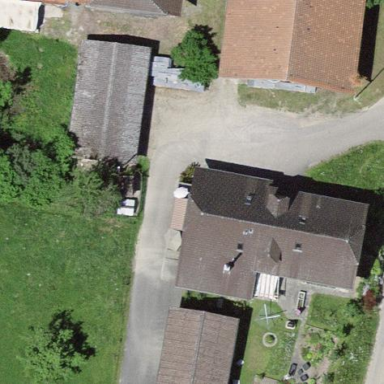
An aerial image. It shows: Farmyard area.